Interaction volume radius: 5 \u00c5
Interaction volume height: 25 \u00c5
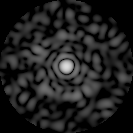
Disorder parameter: 0.8379